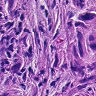
Metastatic tissue present: yes